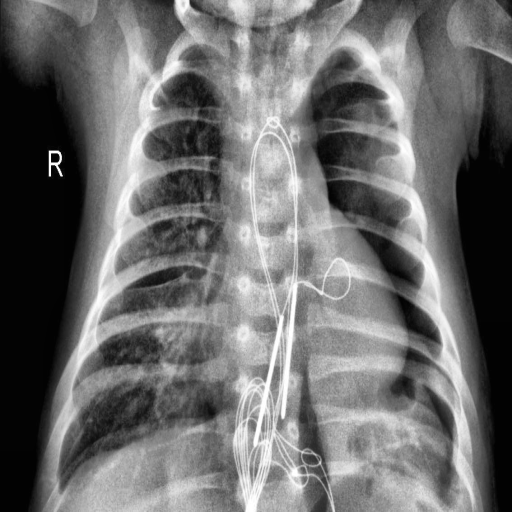
Finding: PNEUMONIA